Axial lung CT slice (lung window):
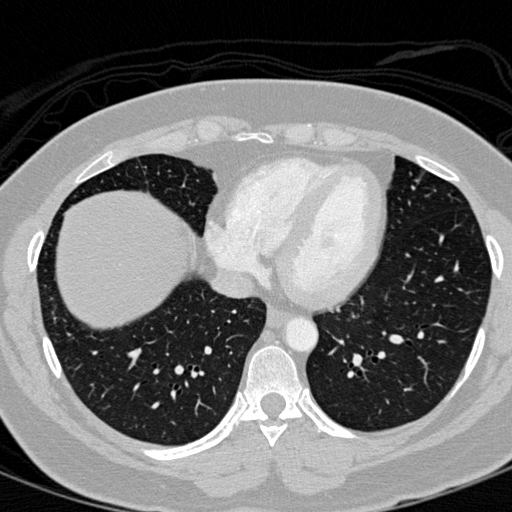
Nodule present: no